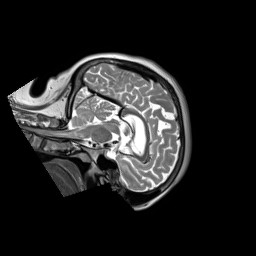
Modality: T2w
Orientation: sagittal
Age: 60
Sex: female
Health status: ill
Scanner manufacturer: siemens
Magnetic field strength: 3 T
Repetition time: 2.8 s
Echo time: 0.326 s